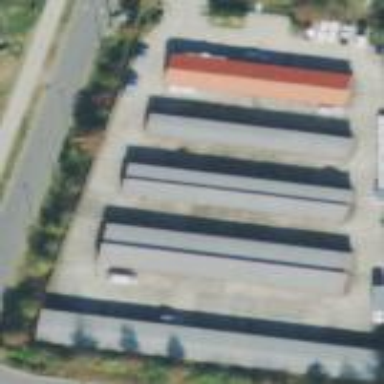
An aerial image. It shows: Storage rental shop.